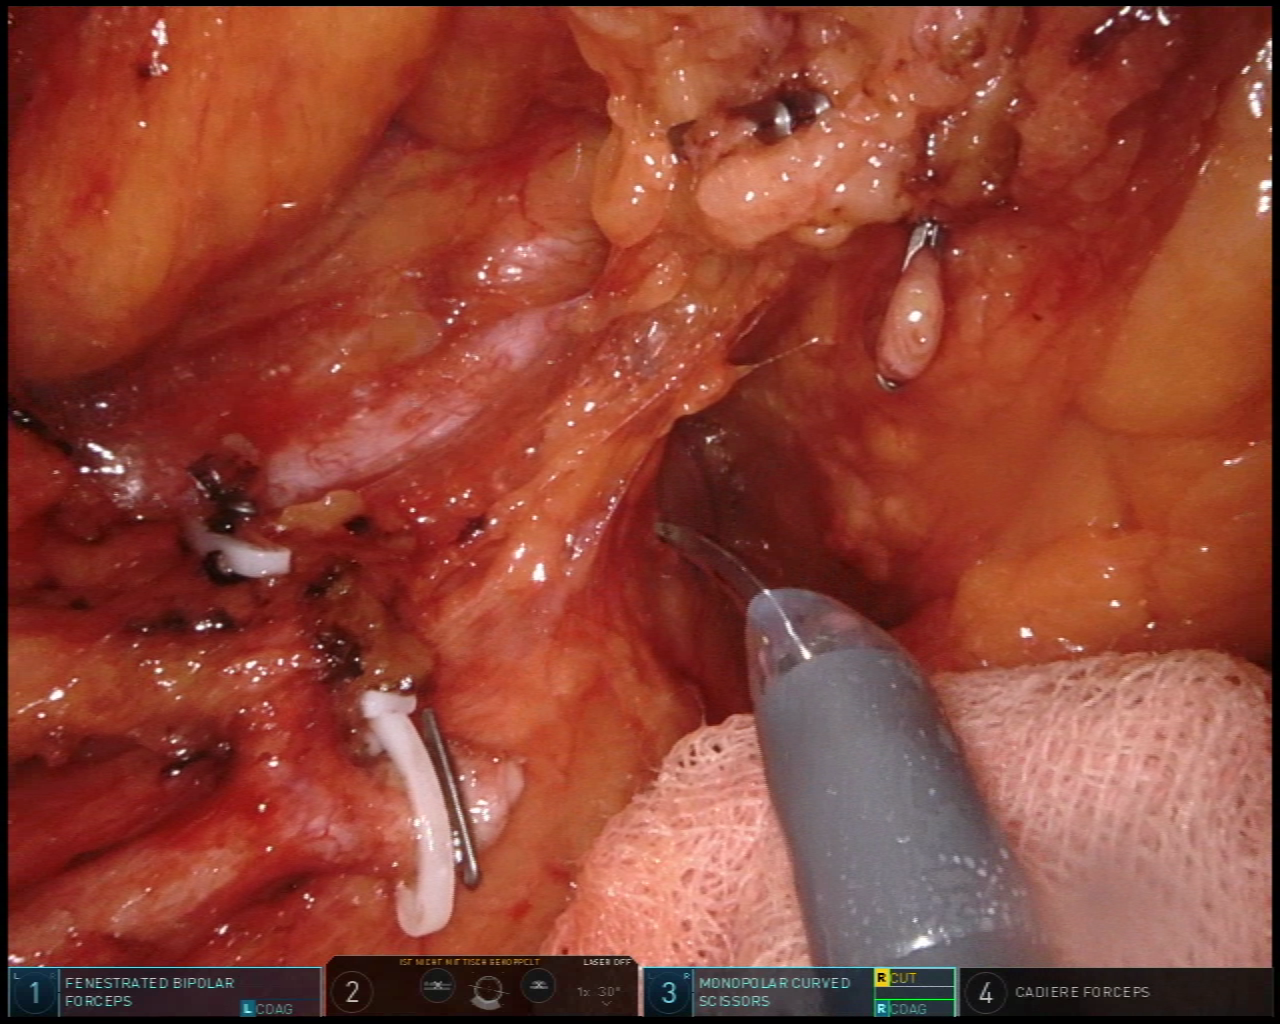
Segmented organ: ureter
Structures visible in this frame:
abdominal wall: no
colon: no
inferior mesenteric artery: no
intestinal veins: no
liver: no
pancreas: no
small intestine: no
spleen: no
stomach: no
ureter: yes
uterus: no
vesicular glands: no